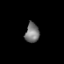
Tissue: prostate
Cell type: T cells
Senescence score: 0.2679
Nuclear area (px): 268
Mean DAPI intensity: 120.522